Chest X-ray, PA view. Patient: 64 years old, sex M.
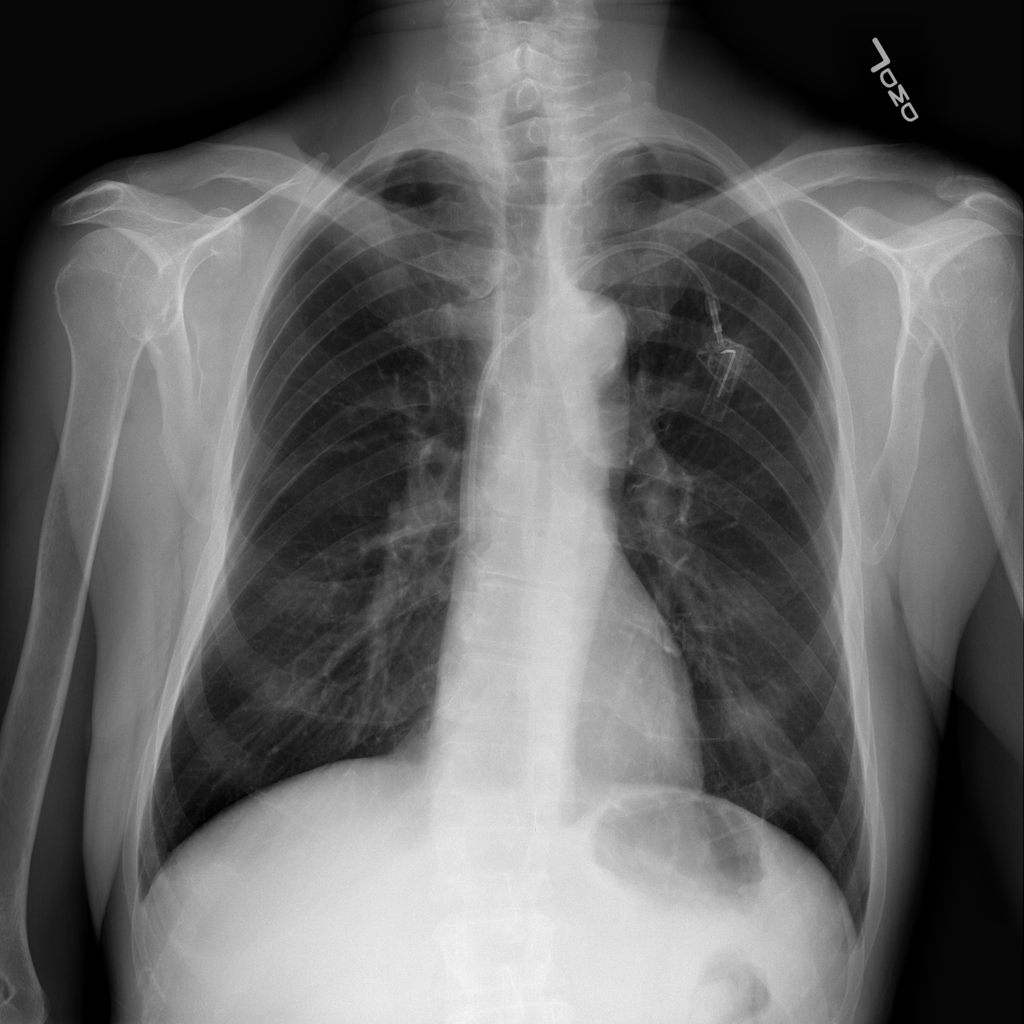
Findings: No Finding